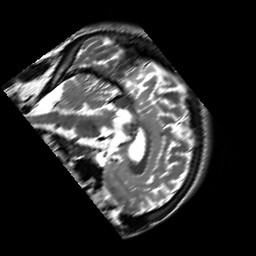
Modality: T2w
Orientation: sagittal
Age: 26
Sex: male
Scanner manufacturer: siemens
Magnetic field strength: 3 T
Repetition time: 7 s
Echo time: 0.09 s